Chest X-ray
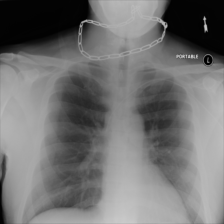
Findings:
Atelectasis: negative
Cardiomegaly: negative
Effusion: negative
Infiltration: negative
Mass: negative
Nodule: negative
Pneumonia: negative
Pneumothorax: negative
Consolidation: negative
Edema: negative
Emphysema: negative
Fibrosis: negative
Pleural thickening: negative
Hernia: negative